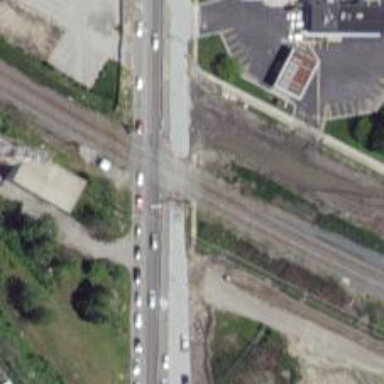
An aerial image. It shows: Crossing for the railway.